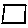
Label: square